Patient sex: M
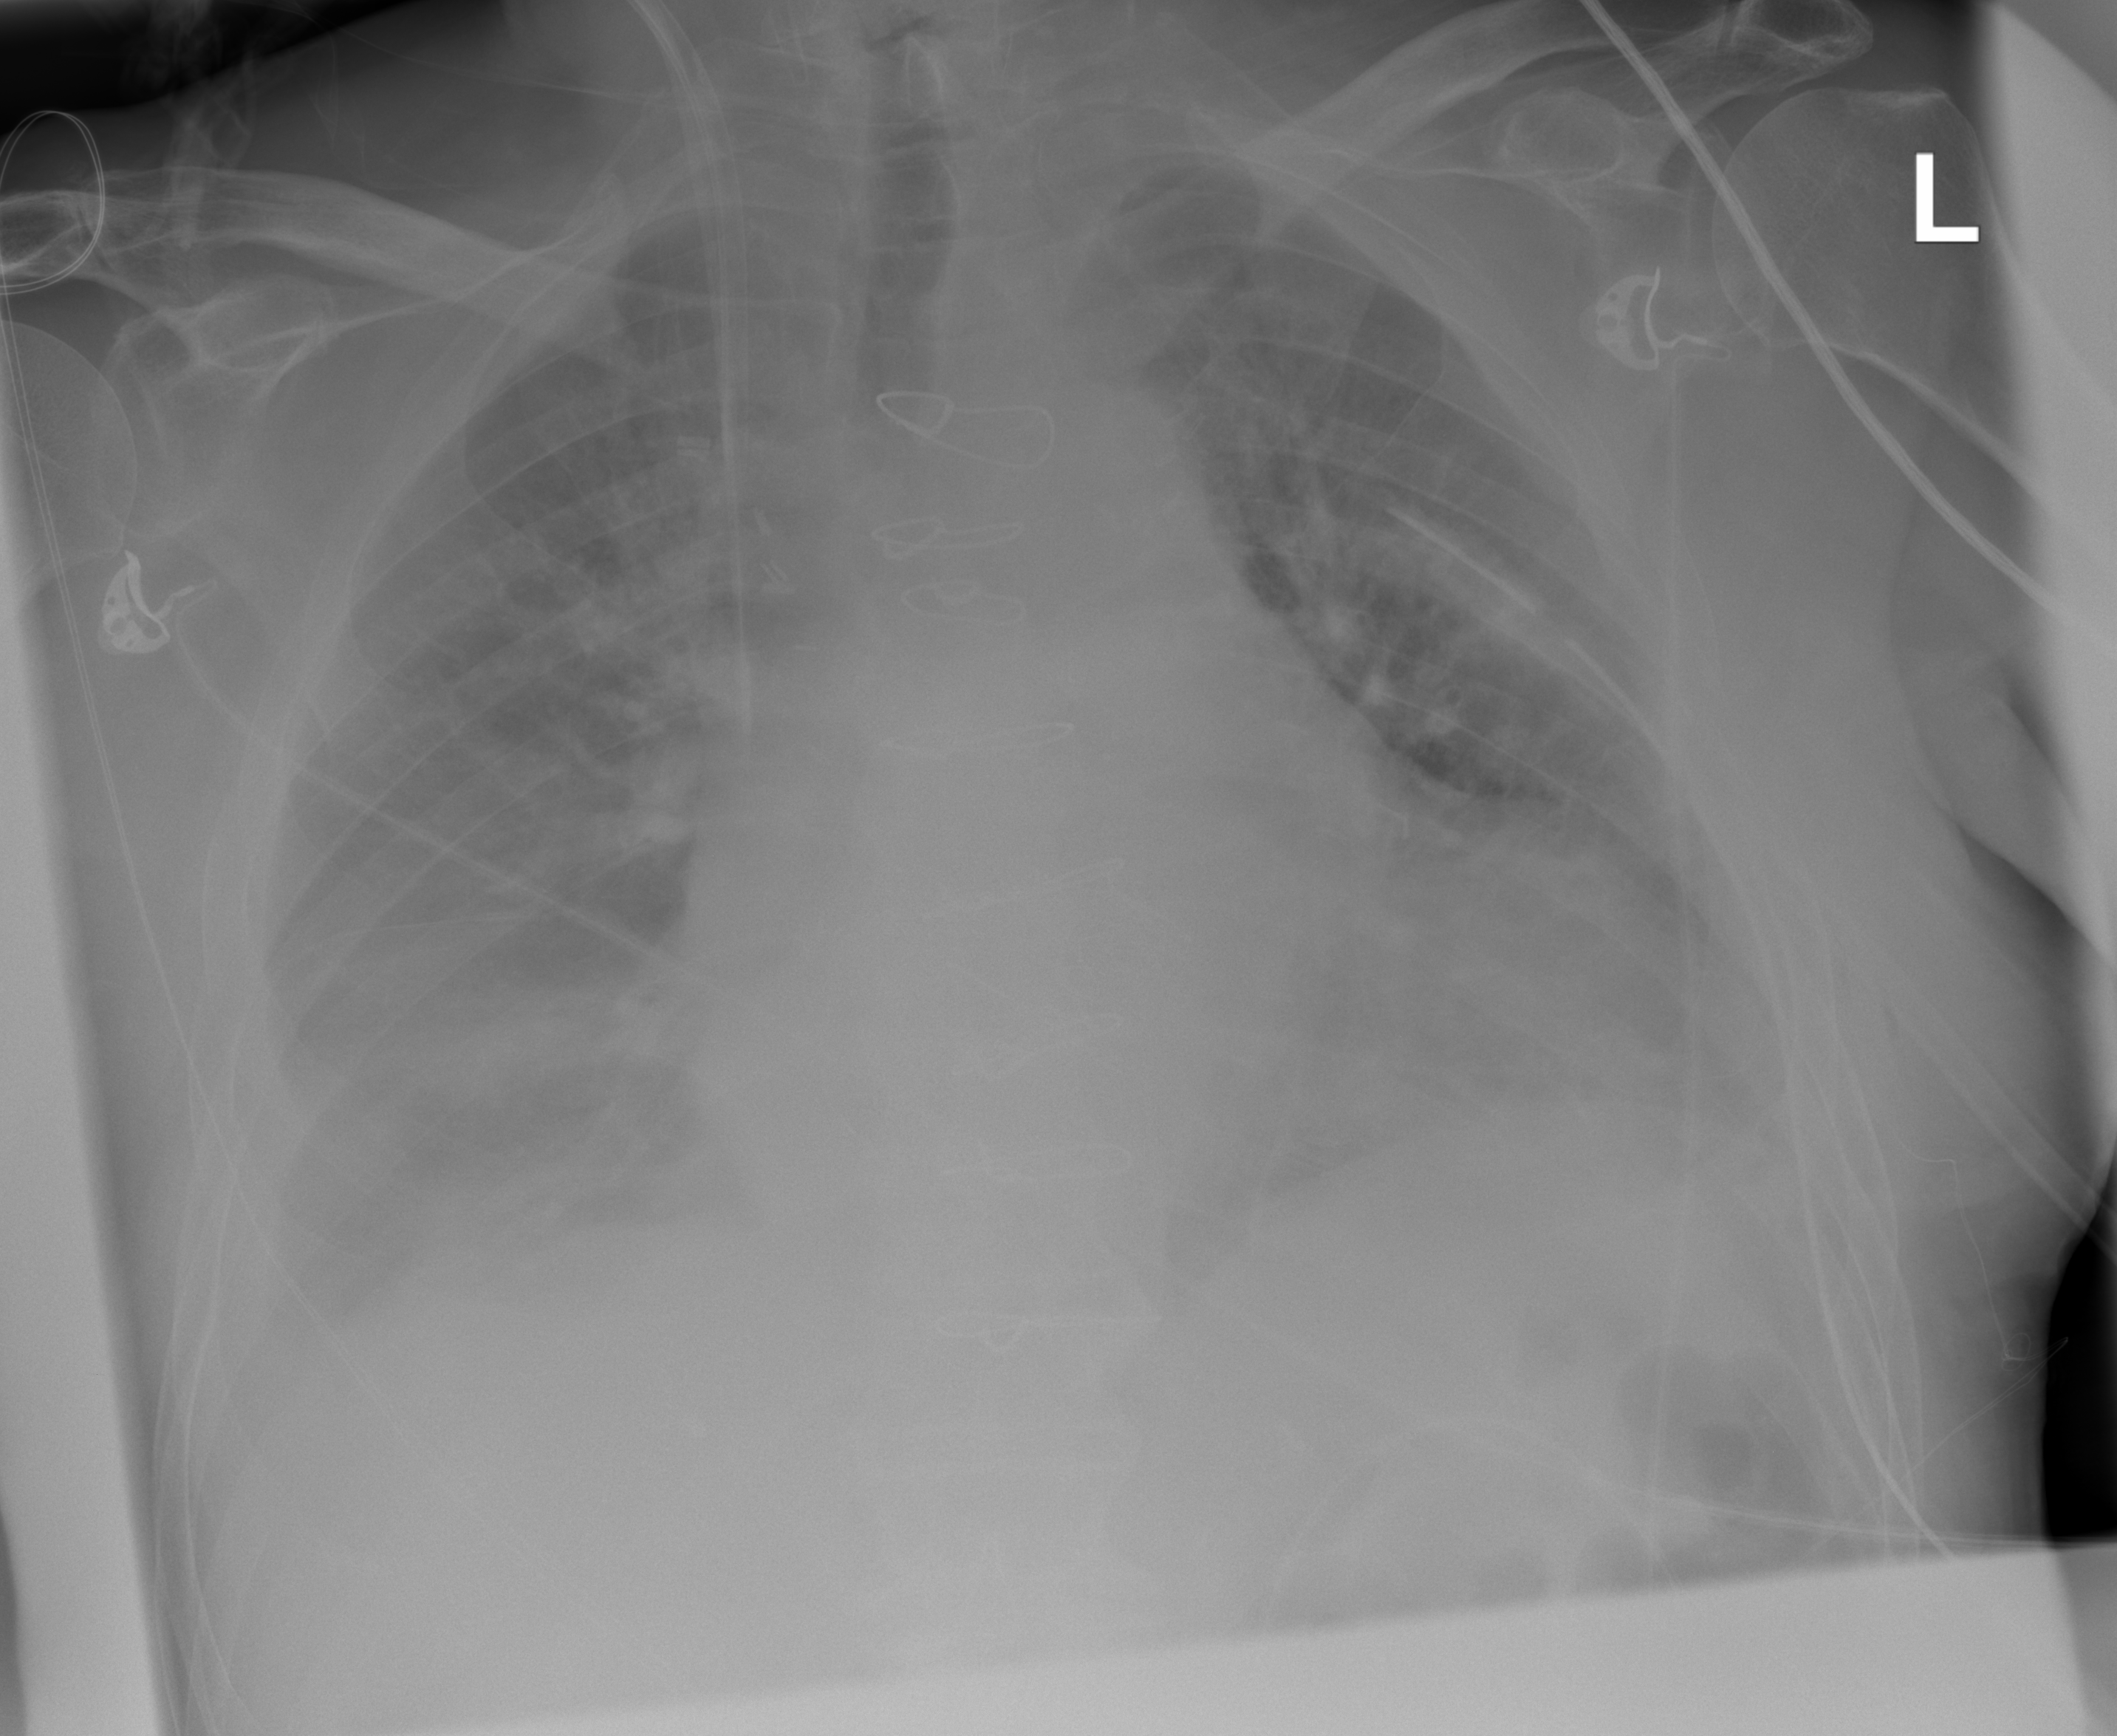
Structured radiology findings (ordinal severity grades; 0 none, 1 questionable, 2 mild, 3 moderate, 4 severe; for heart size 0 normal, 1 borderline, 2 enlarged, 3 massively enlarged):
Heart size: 2
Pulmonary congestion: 2
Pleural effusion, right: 2
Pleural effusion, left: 2
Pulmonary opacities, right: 0
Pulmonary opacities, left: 0
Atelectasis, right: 2
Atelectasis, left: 2